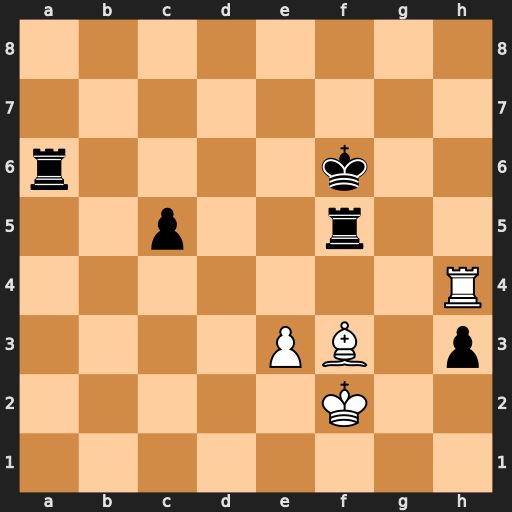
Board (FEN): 8/8/r4k2/2p2r2/7R/4PB1p/5K2/8
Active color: w
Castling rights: -
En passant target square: -
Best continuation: Rh6+ Kg5 Rxa6 h2 Ra1